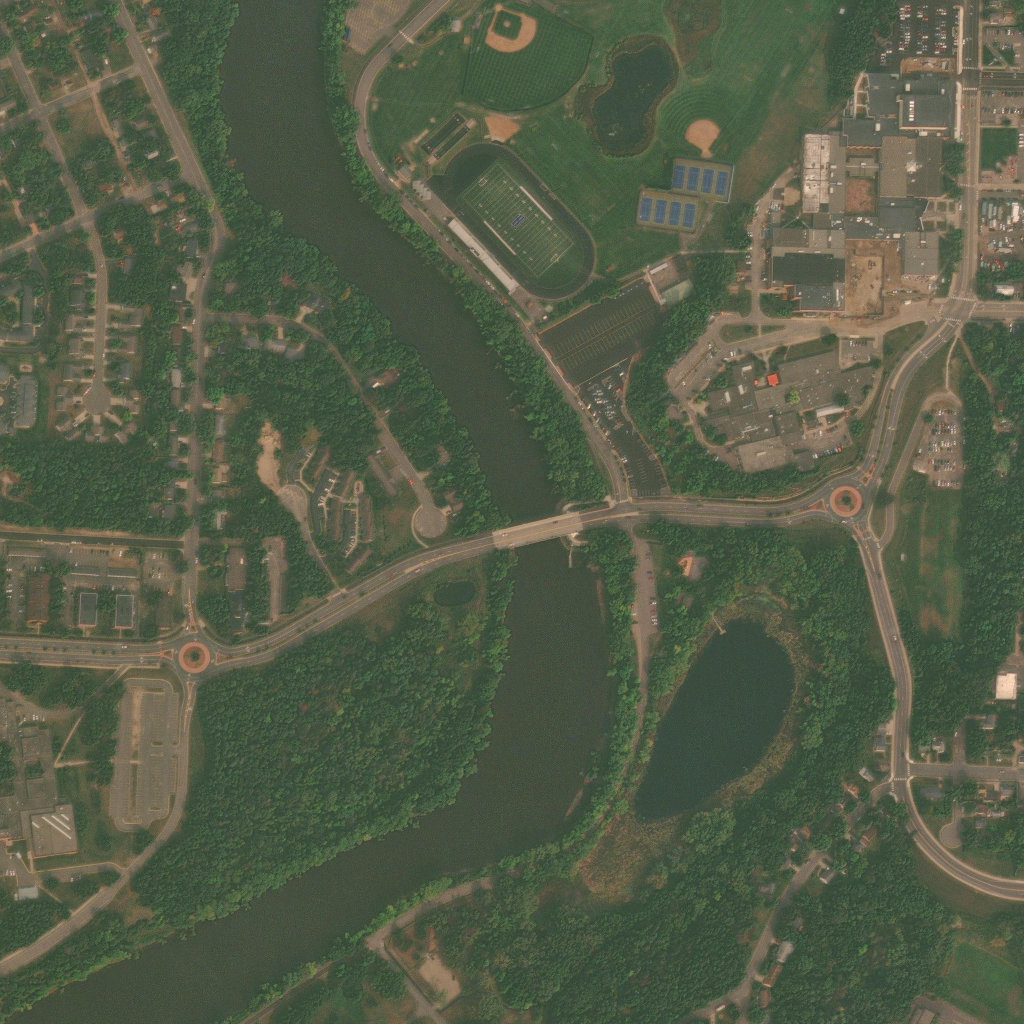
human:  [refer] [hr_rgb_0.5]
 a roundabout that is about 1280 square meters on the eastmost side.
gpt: <box>[[80, 46, 84, 50, 0]]</box>